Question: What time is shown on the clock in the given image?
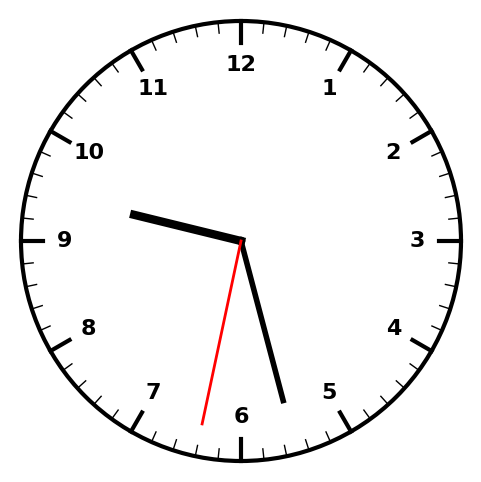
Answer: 09:27:32